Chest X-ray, AP view. Patient: 41 years old, sex M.
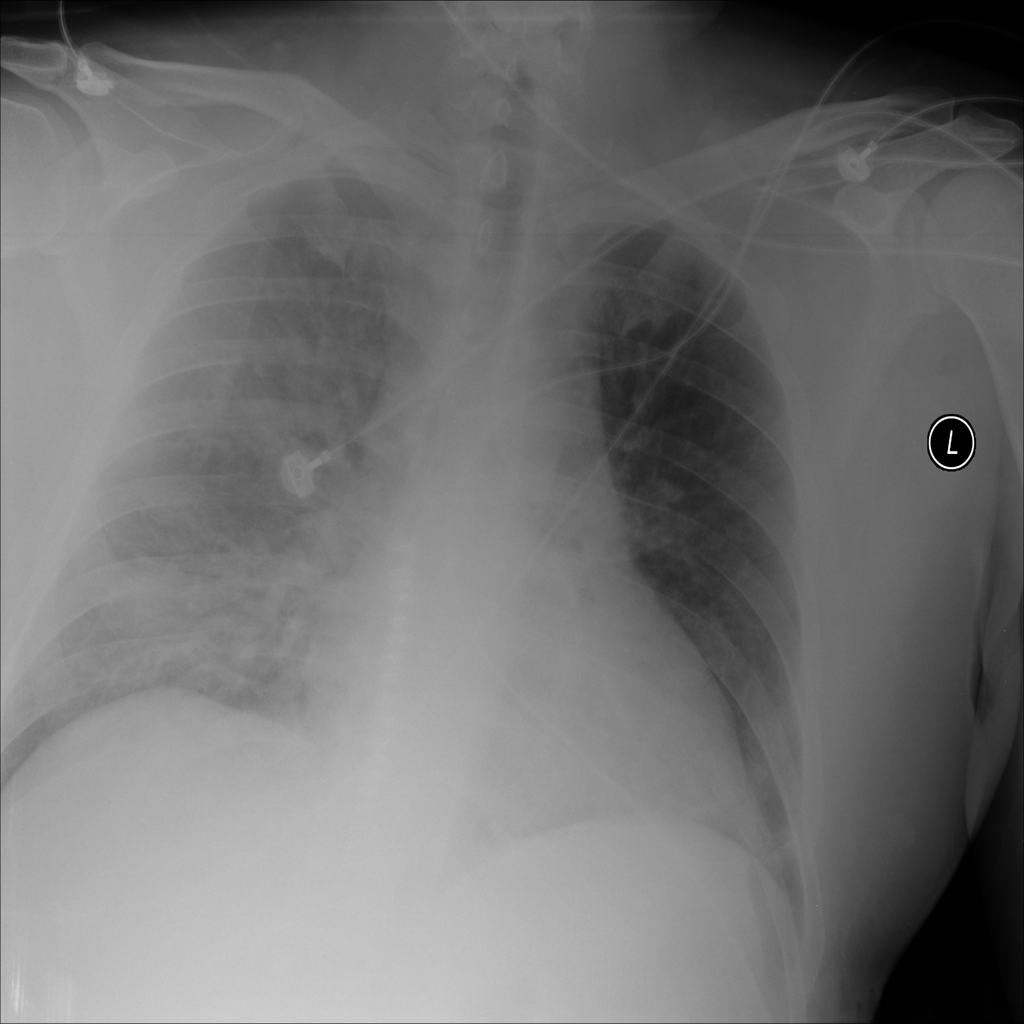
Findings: Infiltration